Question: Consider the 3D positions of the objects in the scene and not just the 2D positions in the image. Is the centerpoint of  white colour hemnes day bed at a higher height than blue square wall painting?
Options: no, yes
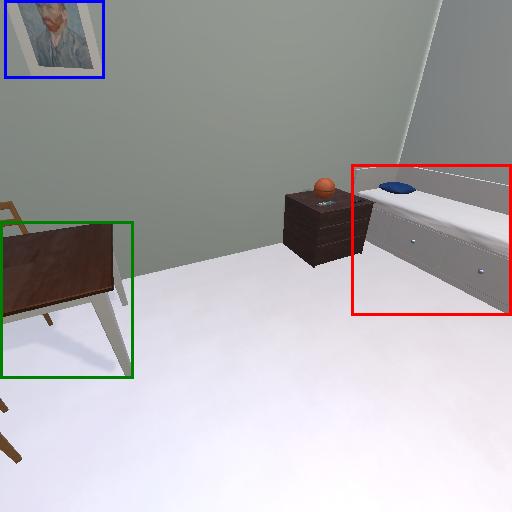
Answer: no